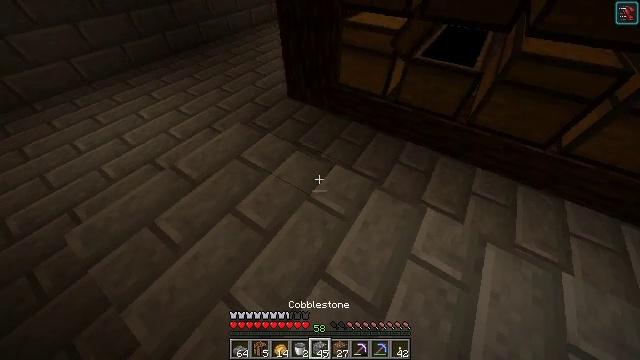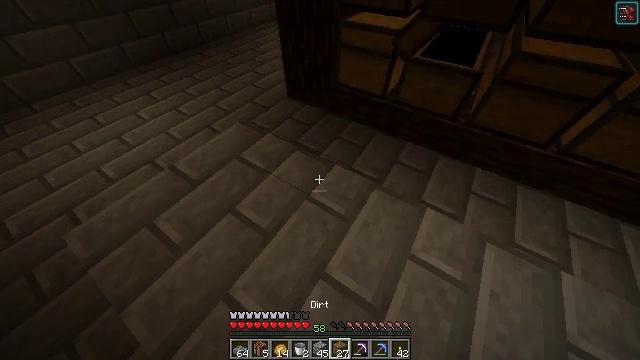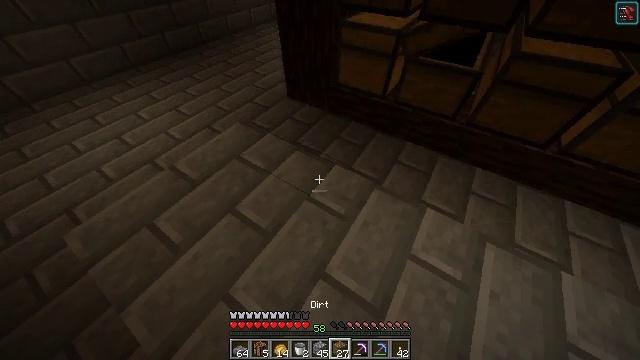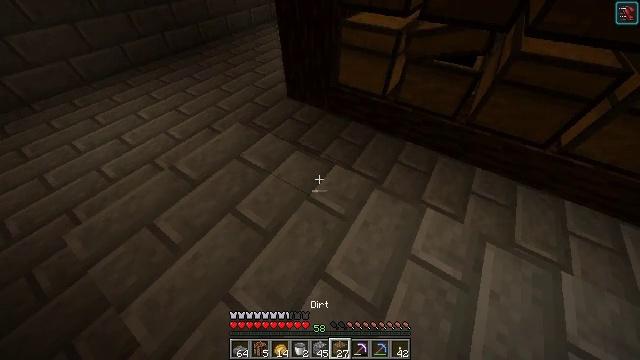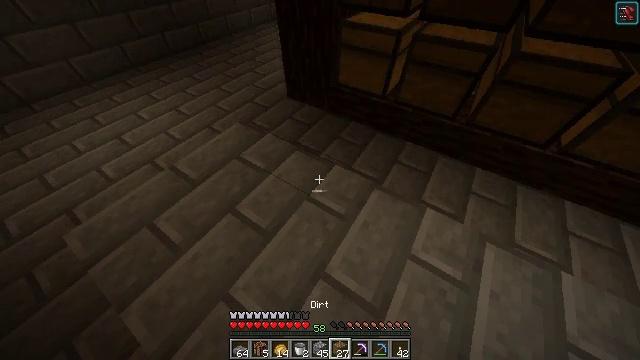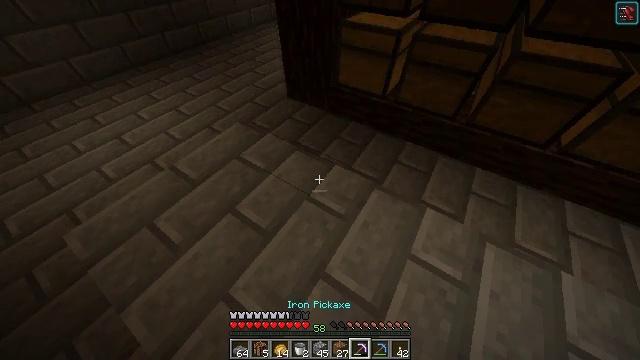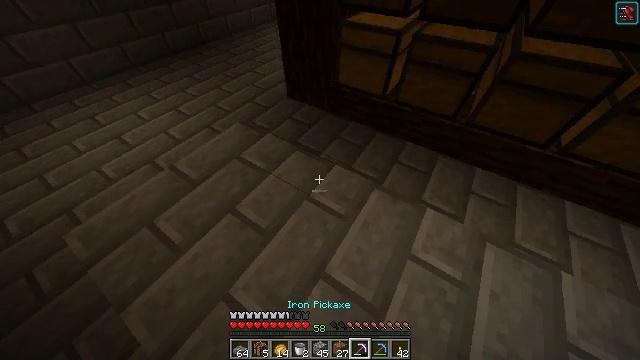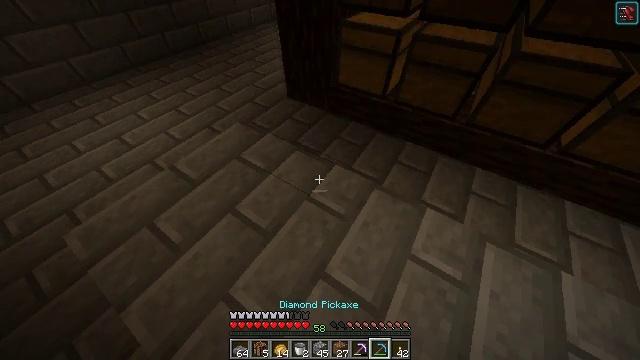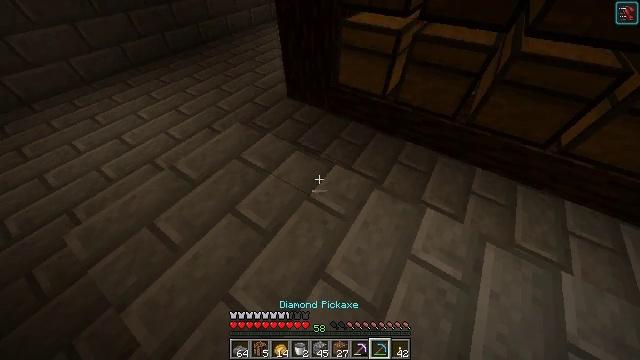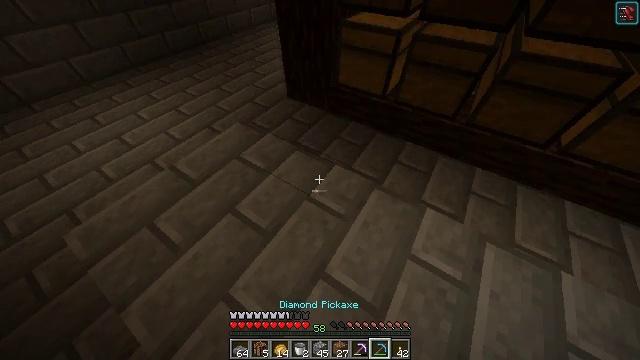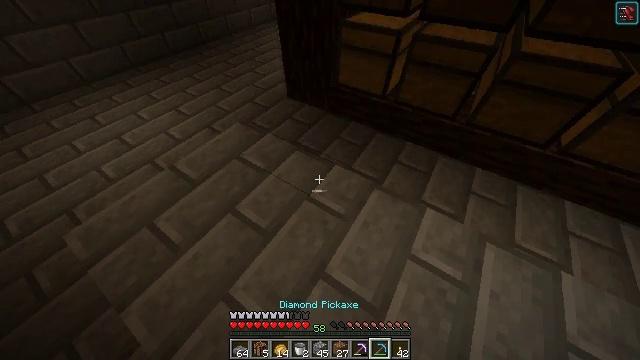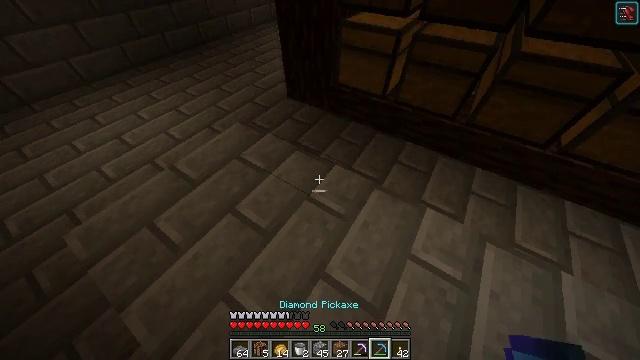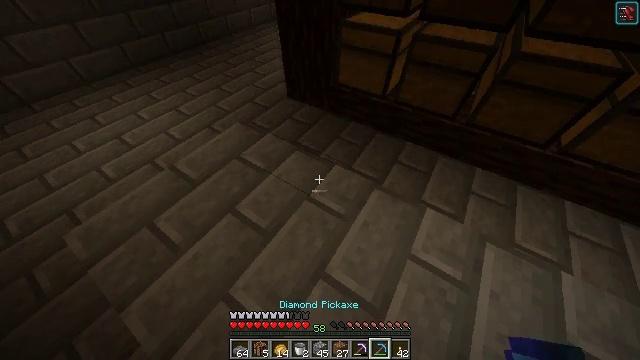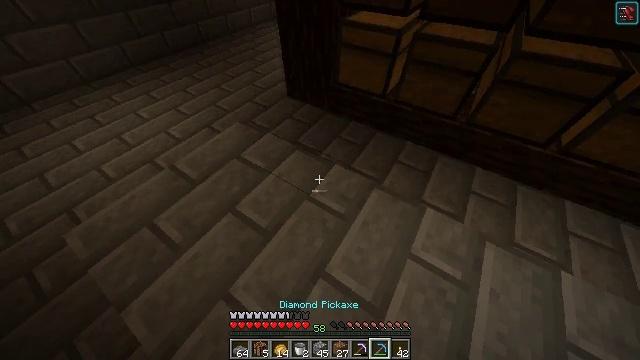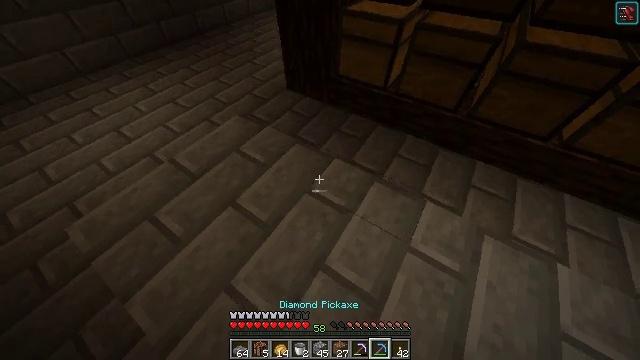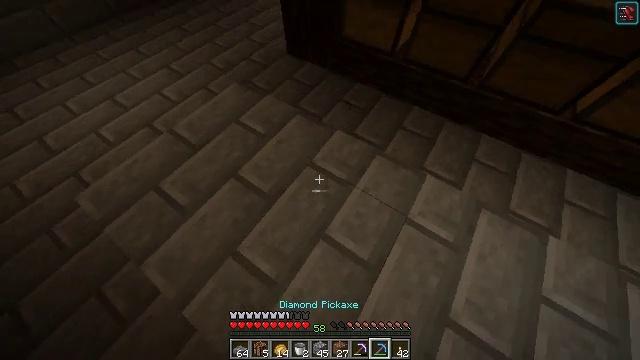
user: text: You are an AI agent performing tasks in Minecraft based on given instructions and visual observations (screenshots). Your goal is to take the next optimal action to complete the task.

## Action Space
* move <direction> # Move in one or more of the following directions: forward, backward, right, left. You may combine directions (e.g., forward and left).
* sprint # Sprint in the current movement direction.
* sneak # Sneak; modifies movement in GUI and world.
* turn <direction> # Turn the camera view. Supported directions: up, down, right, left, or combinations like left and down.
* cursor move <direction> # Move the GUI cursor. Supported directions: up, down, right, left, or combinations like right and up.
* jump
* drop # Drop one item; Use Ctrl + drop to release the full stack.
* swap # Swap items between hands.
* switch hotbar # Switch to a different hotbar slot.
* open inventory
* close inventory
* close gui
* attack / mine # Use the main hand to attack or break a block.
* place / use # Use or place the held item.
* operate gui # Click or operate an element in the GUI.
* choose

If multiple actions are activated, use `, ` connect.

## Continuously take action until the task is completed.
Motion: motion action
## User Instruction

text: Break the torch to collect it.
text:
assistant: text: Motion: no_op
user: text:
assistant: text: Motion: no_op
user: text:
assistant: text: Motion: no_op
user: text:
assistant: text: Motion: no_op
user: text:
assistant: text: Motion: no_op
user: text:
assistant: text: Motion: no_op
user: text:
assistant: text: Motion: no_op
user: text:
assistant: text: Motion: no_op
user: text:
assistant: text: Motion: no_op
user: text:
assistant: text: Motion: no_op
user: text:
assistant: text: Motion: no_op
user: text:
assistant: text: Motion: no_op
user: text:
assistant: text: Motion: no_op
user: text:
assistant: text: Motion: turn down
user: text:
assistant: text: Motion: turn down
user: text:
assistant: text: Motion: turn down
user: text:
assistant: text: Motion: turn down
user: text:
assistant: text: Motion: move left
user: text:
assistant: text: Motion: move left, turn right
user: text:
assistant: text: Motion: move left, turn right and down
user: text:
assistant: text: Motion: turn right and down
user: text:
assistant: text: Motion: turn right
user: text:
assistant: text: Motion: turn right
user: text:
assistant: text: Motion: turn right
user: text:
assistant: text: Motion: no_op
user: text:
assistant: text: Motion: no_op
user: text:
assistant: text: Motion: no_op
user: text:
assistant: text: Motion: turn up
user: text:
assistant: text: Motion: no_op
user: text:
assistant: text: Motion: no_op